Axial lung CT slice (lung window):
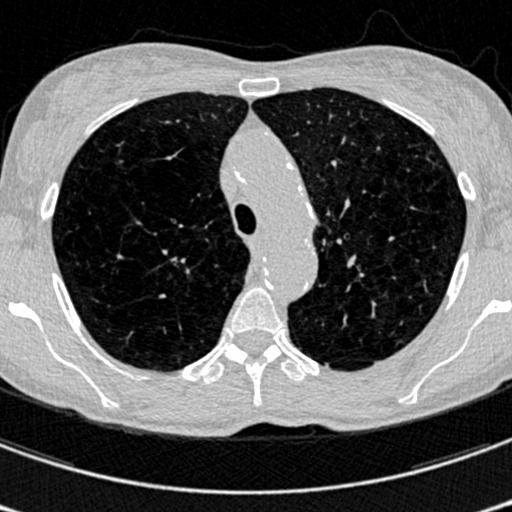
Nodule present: no